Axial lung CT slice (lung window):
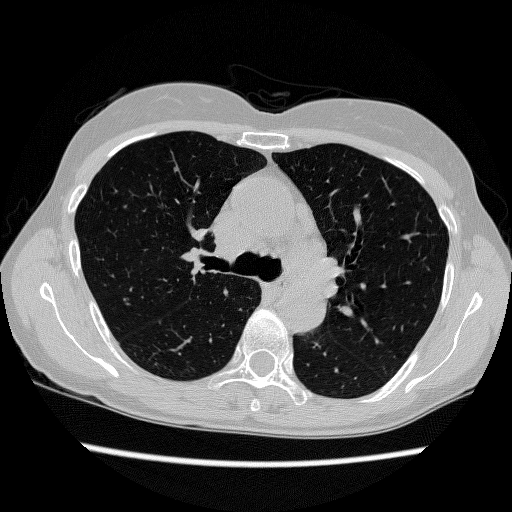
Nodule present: no